Field crop: tomato
Growth stage: 1
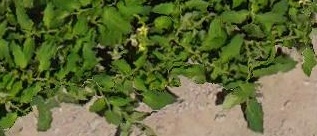
Species: tomato